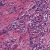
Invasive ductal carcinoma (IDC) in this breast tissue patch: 1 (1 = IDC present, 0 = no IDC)